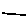
Label: line